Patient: sex F, age 62
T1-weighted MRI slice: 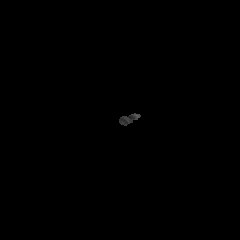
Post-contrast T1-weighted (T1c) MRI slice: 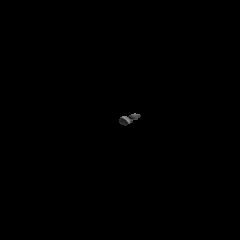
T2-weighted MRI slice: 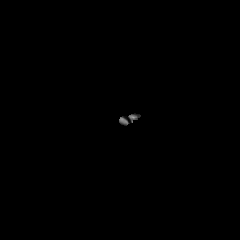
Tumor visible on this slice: no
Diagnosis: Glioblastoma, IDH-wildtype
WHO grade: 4